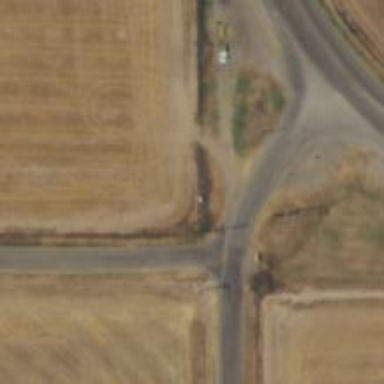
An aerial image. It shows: Tertiary road.